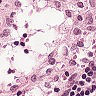
Metastatic tissue present: no